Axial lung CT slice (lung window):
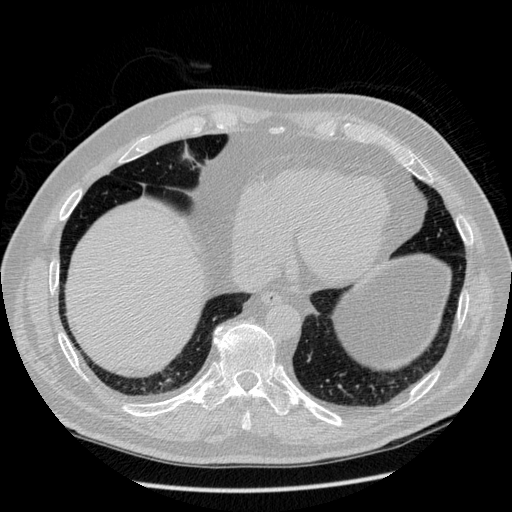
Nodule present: no